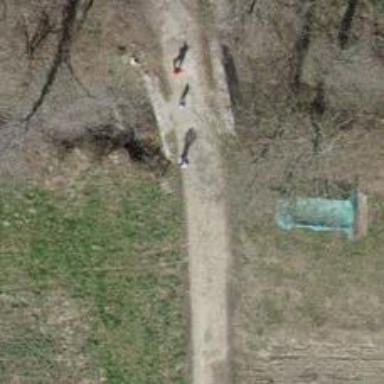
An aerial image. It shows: Track road with pebblestone surface running over bridge.